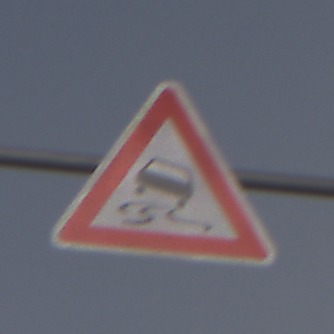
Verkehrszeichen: SchleuderOderRutschgefahr
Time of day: MorningAfternoon
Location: Outdoor (Nature)
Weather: PartlyCloudy
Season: NotSpecified
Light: Natural